Question: This is the first time I've posted a pic, so hopefully it turns out well (a picture is worth a thousand words, and I don't want to type a thousand words). But, the image below is what I'm trying to accomplish.
I have a collection of objects that I'm needing grouped by property "Group". I'm using a CollectionViewSource that is bound to my data source that is doing the grouping for me.
I'm using an ItemsControl control (but could easily use another control) to display this information. I'm able to group the information by the property but I'd like to be able to surround the entire group with a border. I'm not wanting to surround each item in the group by the entire group.
How do I accomplish something like the picture below with a border around the entire group?

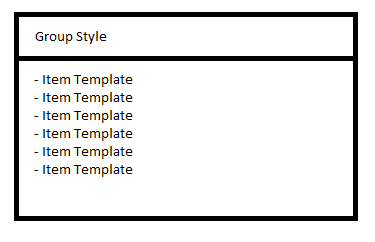
Answer: something like this should do the trick. use this as your group style. You will probably want to customize this more, but you should be able to get the general idea from this snippet.
the main thing to know is that you are binding to a GroupItem. Basically there are 3 properties on a GroupItem. the Name (of the group), the ItemCount (how many items in your grouping) and the items themselves.
'''
<ControlTemplate TargetType="{x:Type GroupItem}">
<Border BorderBrush="Black" BorderThickness="1" Margin="5">
<StackPanel>
<TextBlock Text="{Binding Name}"/>
<Border BorderBrush="Black" BorderThickness="1" Margin="0,0,0,0">
<ItemsPresenter />
</Border>
</StackPanel>
</Border>
</ControlTemplate>
'''
When you Group a collection of items, the source is not a collection of your items, but a collection of GroupItems, wich then contains the items from your collection that belong to that group. this is why the 'x:Type' is GroupItem. No binding is required here, other then to properties of the GroupItem that you wish to display.
You should put this in your '<ItemControl>' XAML like so:
'''
<ItemsControl>
<ItemsControl.GroupStyle>
<!-------------- style from above goes here --------------->
<ItemsControl.GroupStyle/>
<ItemsControl/>
'''
<URL> is an article on grouping in WPF to help you out.